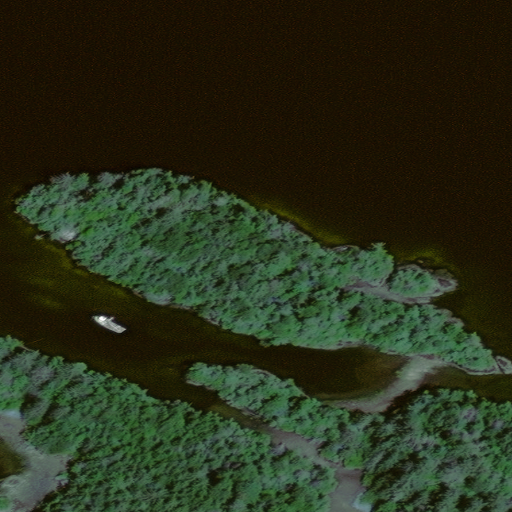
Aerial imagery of island in Alaska named Cobb Island containing only unknown